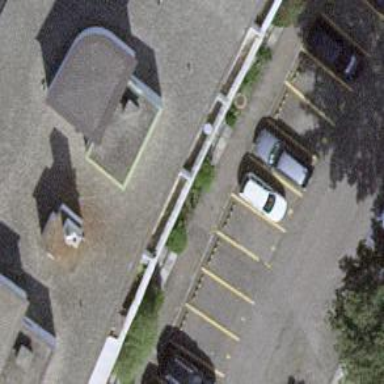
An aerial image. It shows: Asphalt sidewalk along the footway.